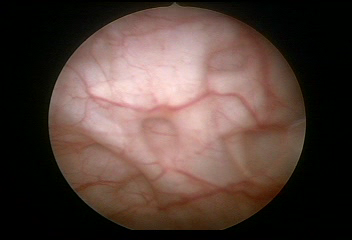
Modality: WLC
Class: Normal mucosa
Bladder cancer association: No